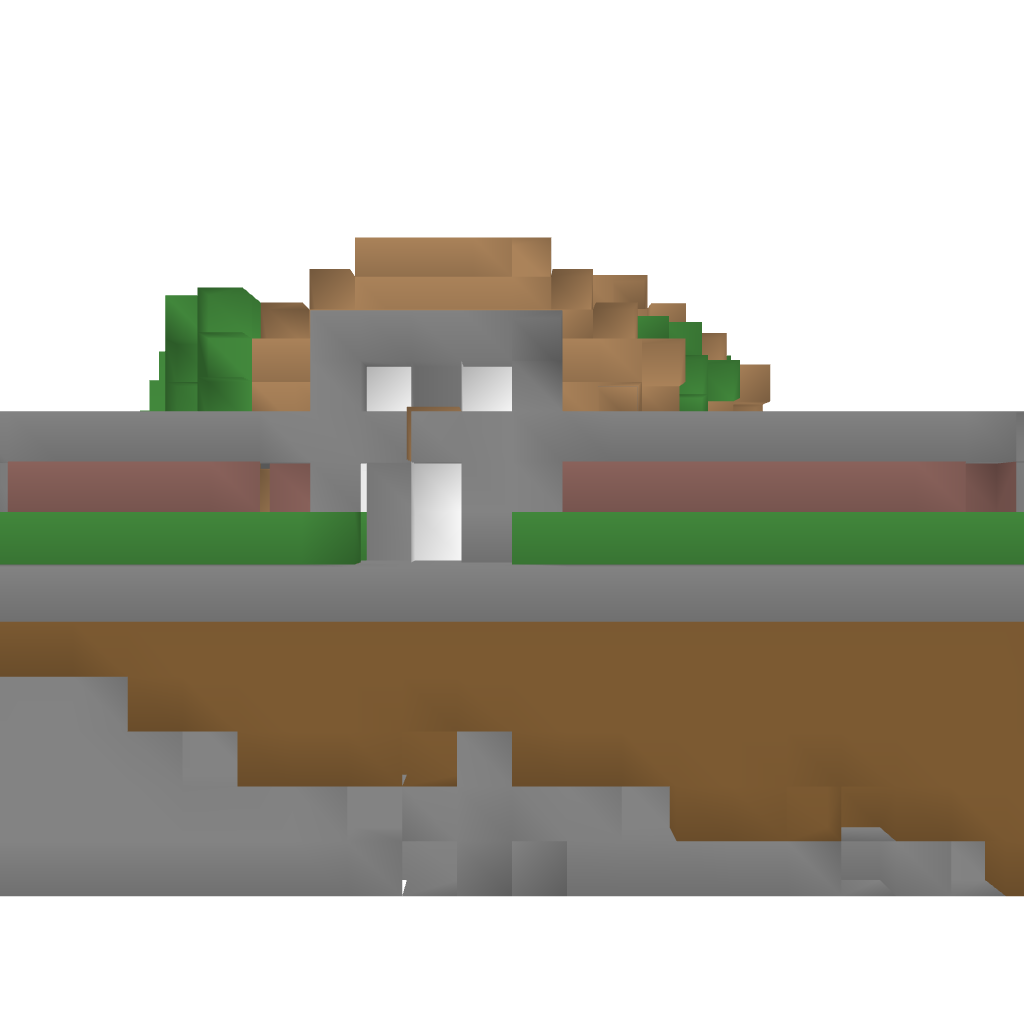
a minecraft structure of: Cosy House With A Garden bad low quality a lot of earth